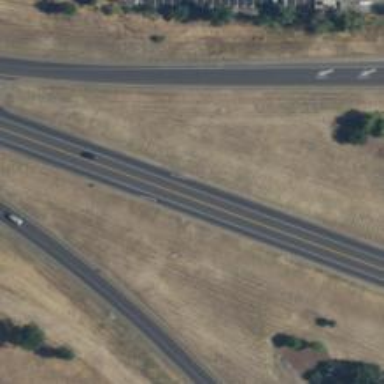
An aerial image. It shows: Asphalt trunk highway classified as expressway.